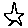
Label: star